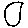
Label: circle